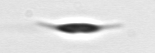
Label: Cylindrotheca